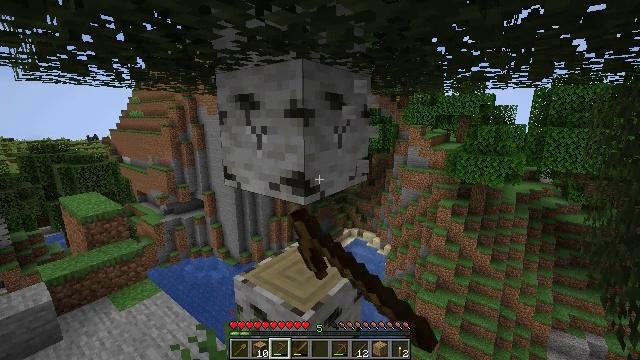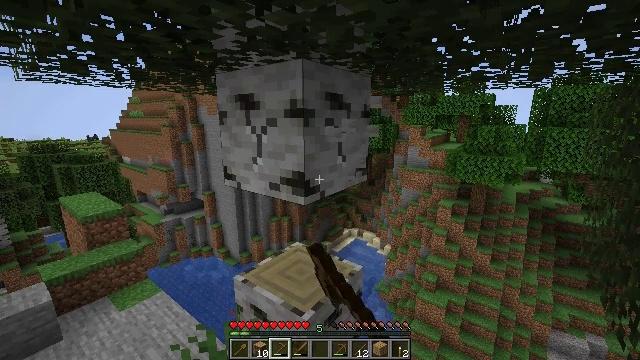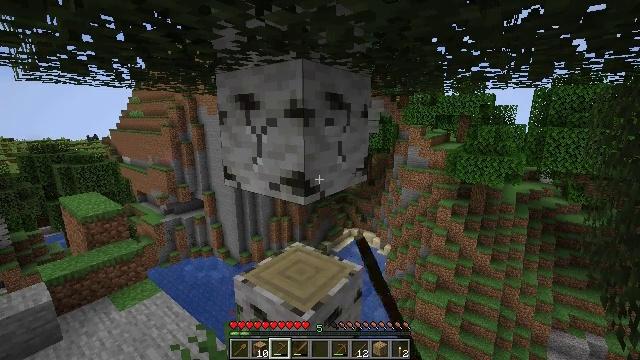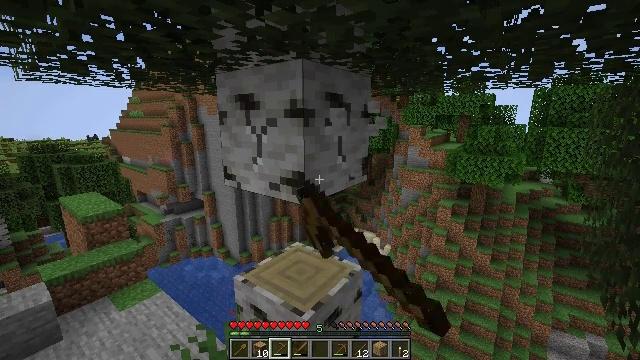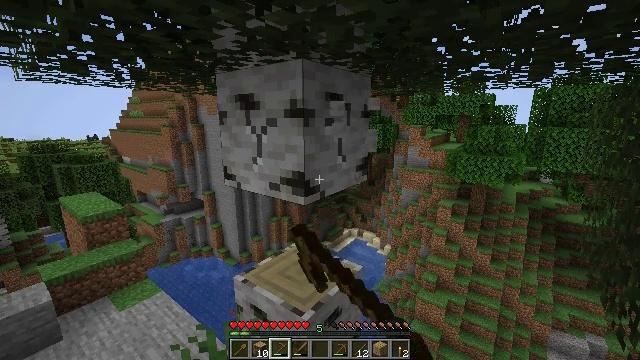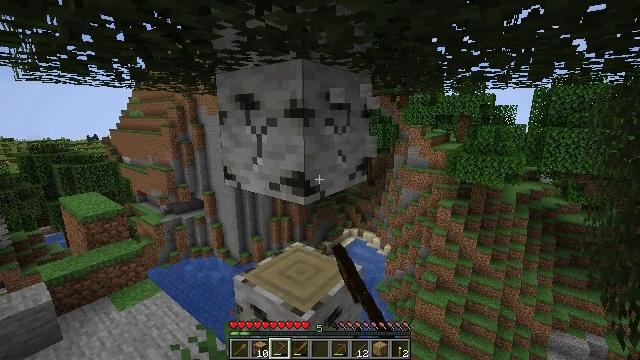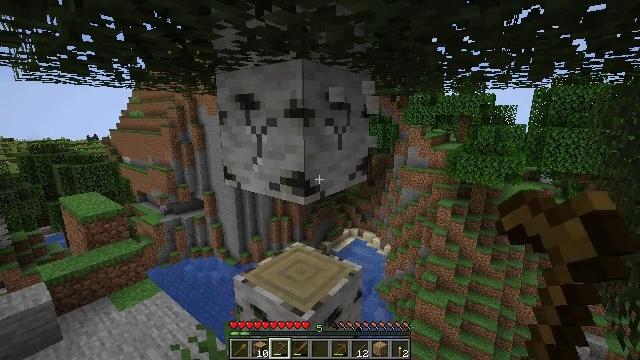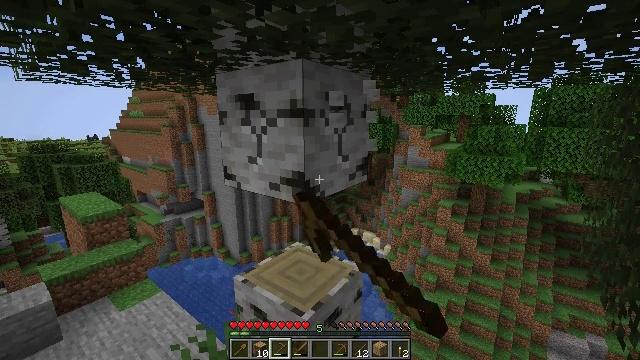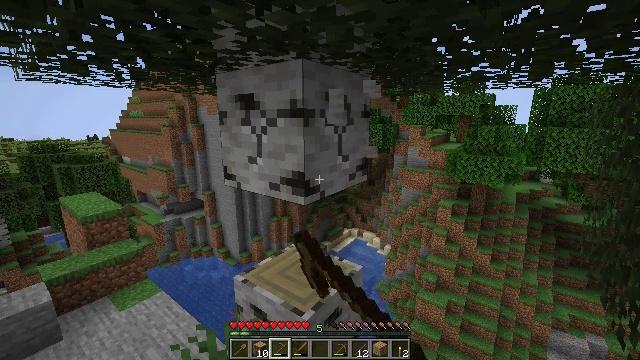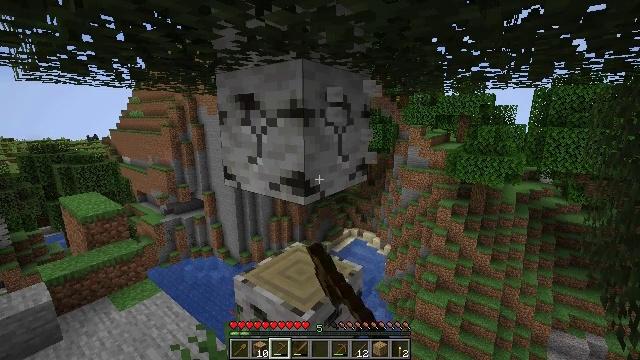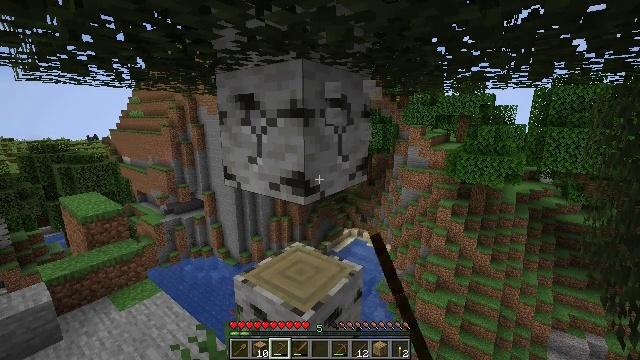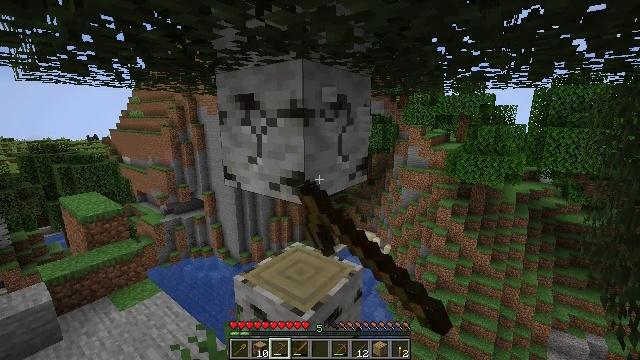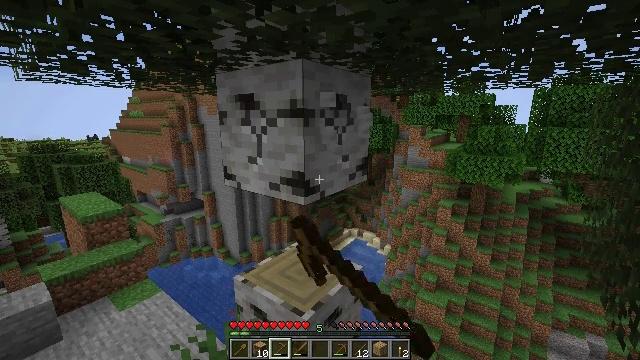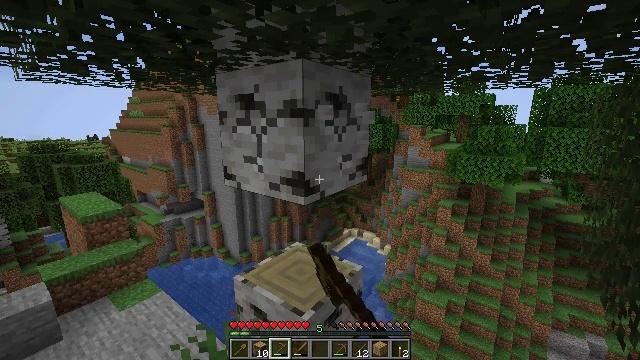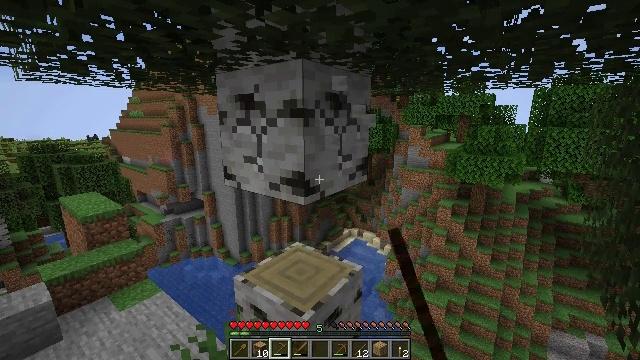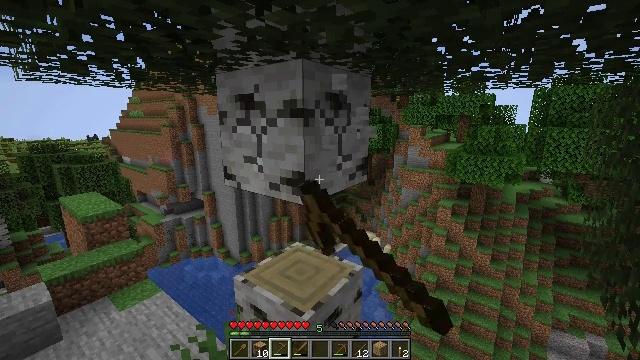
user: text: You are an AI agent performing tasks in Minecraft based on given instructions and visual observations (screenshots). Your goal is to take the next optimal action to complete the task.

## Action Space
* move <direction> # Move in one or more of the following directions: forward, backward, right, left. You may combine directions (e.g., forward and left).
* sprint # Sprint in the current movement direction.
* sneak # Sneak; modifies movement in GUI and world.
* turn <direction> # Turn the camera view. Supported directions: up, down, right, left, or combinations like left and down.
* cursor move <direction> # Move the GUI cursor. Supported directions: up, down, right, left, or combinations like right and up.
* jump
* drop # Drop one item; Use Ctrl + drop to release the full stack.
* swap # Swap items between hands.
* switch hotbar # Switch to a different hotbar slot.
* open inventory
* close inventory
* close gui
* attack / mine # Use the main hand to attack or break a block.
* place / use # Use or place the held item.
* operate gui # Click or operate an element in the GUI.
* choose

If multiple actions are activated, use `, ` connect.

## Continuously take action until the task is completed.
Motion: motion action
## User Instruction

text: Break the birch log in the forest.
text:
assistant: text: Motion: attack / mine
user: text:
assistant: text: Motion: attack / mine
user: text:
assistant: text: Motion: attack / mine
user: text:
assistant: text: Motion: attack / mine
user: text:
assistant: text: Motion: attack / mine
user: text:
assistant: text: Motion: attack / mine
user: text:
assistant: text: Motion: attack / mine
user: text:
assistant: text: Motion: attack / mine
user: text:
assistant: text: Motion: attack / mine
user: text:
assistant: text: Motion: attack / mine
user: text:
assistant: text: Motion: attack / mine
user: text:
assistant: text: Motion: attack / mine
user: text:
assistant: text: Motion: attack / mine
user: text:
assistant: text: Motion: attack / mine
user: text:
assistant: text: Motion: attack / mine
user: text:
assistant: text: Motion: attack / mine
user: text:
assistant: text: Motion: attack / mine
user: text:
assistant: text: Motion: attack / mine
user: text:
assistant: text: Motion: attack / mine
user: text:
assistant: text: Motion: attack / mine
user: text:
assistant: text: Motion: attack / mine
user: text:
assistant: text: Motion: attack / mine
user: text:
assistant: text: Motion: attack / mine
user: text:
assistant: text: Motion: attack / mine
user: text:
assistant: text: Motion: attack / mine
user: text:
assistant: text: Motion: attack / mine
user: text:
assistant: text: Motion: attack / mine
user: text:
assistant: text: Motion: attack / mine
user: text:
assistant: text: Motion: attack / mine
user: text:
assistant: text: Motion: attack / mine